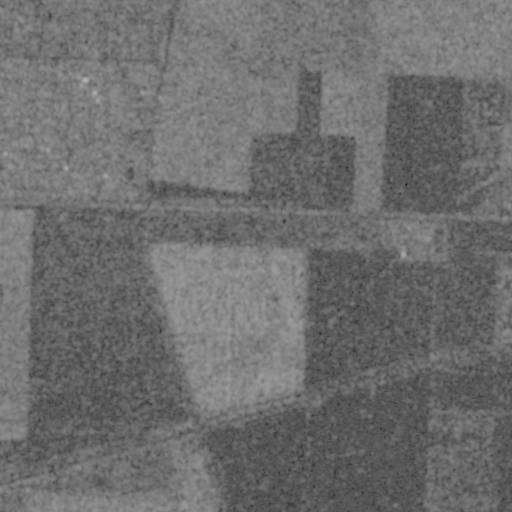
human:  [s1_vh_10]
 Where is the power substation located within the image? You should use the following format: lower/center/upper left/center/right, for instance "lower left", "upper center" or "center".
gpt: The power substation is located in the center right of the image.
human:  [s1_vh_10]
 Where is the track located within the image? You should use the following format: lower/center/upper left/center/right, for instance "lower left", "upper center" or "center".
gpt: There is no track in the image.

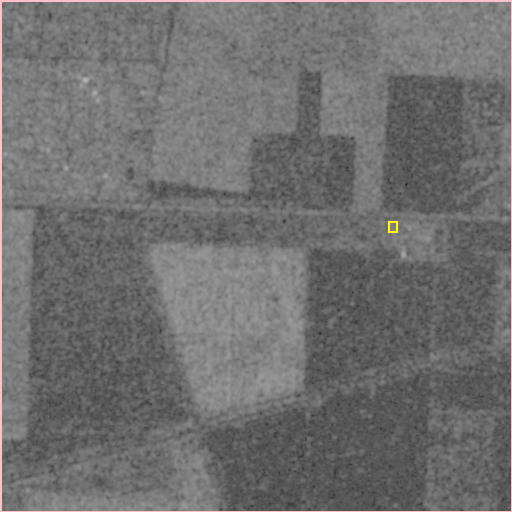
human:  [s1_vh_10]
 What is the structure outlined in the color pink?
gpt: The structure outlined in pink is a crop field.
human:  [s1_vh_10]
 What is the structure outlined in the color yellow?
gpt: The structure outlined in yellow is a power substation.
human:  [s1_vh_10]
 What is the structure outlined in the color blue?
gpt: There is no blue outline.